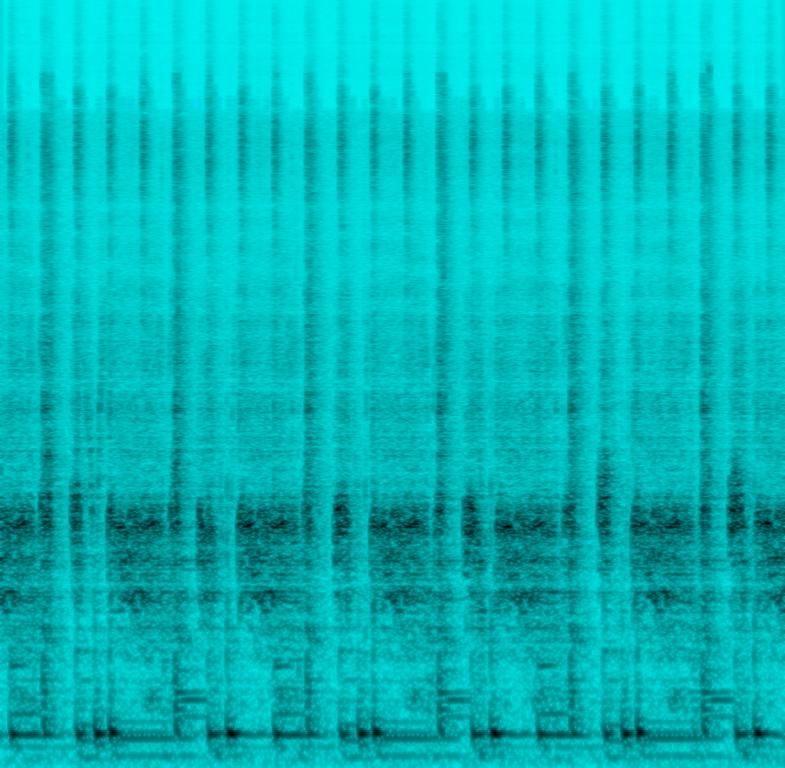
This music is instrumental . The tempo is medium fast with a catchy drumming rhythm and turntable effect with a vocal riff. The music is youthful, engaging, groovy and buoyant. This is a tutorial on DJ scratching techniques.